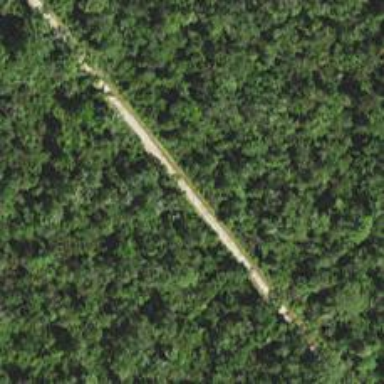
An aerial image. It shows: Grade 4 track identified as cutline.